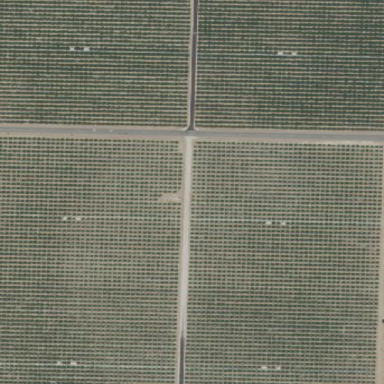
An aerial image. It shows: Orchard with nectarine trees.